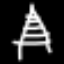
Label: The Eiffel Tower